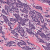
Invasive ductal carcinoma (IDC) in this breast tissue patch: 1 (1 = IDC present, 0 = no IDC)